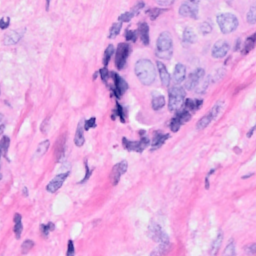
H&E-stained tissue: Breast